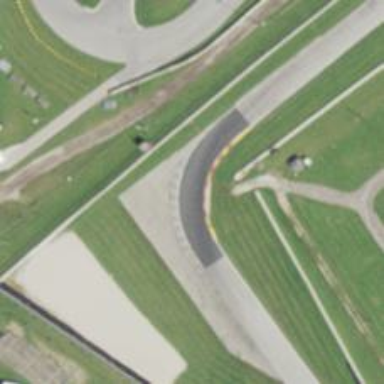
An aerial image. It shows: Raceway for motor sports.